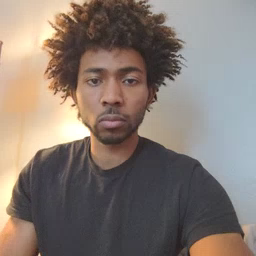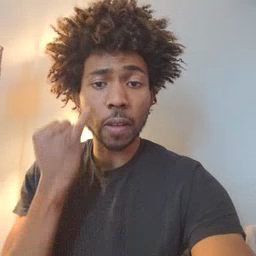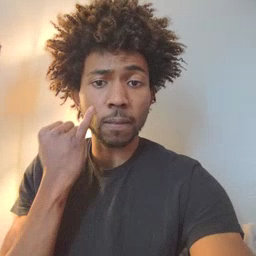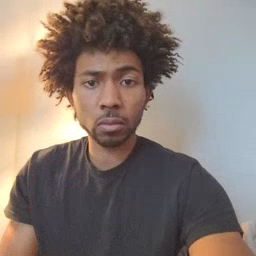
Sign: if